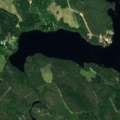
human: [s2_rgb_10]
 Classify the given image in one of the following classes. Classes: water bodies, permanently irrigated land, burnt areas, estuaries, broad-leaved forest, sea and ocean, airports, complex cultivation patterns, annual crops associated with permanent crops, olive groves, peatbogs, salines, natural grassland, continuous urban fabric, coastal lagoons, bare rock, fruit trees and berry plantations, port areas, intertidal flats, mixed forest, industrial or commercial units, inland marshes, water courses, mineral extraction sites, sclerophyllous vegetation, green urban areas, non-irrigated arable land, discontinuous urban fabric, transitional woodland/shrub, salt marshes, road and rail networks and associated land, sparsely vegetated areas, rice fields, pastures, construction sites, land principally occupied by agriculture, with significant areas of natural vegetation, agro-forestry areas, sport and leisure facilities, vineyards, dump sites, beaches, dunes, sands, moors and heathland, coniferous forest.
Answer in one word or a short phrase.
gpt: coniferous forest, water bodies